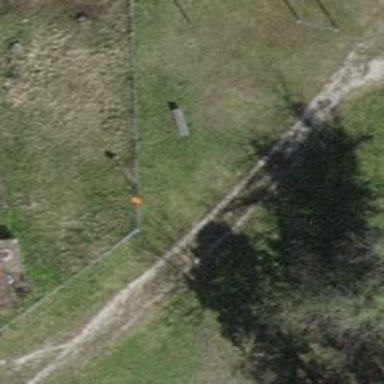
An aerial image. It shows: Pipeline marker.